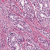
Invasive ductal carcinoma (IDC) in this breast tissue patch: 1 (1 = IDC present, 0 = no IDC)